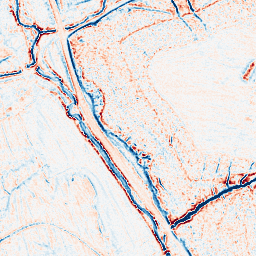
Category: edge_preserving
Decomposition family: anisotropic_diffusion
Decomposition parameters: iterations: 20
kappa: 10
gamma: 0.05
Upsampling method: linear_exact
Upsampling parameters: scale: 2
Upsampling scale: 2